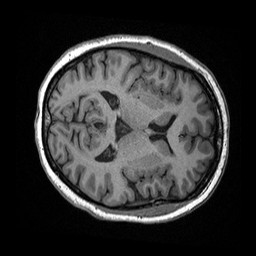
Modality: T1w
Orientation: axial
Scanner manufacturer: ge
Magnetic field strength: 3 T
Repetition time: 2.349 s
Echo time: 0.002968 s